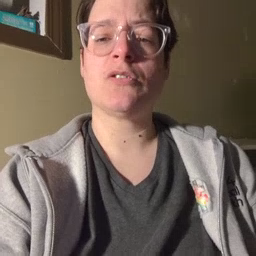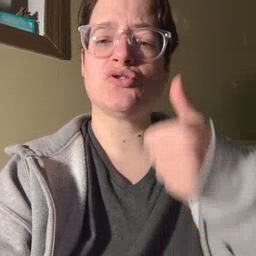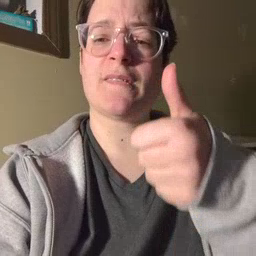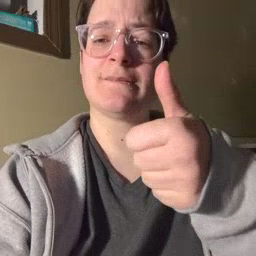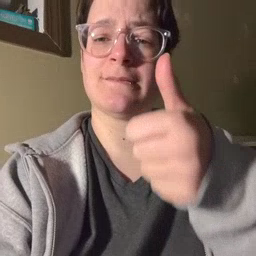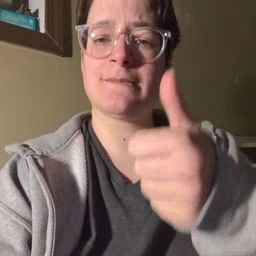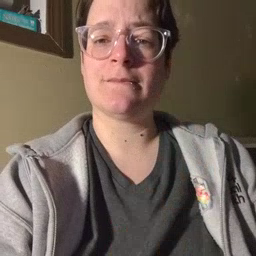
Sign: yourself